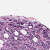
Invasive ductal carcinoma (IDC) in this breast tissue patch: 1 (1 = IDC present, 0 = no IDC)